Field crop: maize
Growth stage: 2
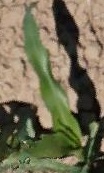
Species: maize